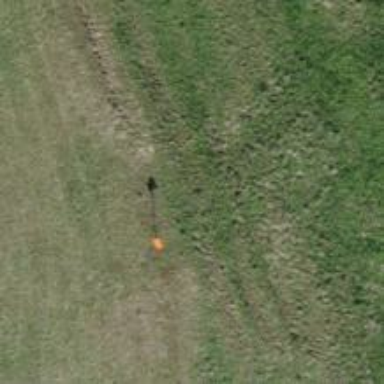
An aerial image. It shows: Aerial marker.